Field crop: maize
Growth stage: 2
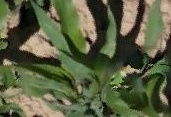
Species: maize